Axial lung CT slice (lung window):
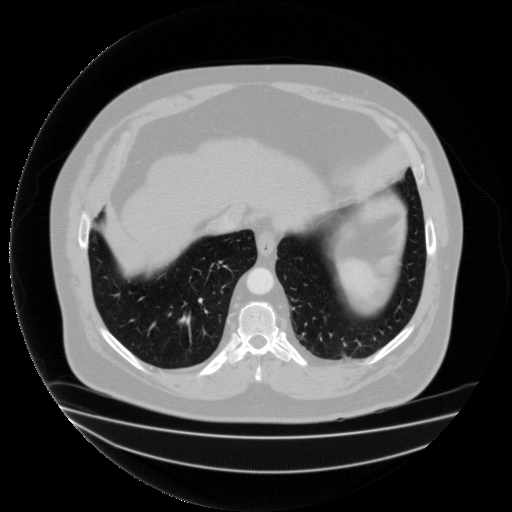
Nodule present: no